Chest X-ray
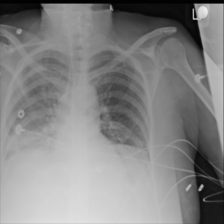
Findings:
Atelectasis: positive
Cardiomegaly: negative
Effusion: negative
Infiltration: positive
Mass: negative
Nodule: negative
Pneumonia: negative
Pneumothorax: negative
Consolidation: negative
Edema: negative
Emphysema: negative
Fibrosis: negative
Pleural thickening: negative
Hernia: negative